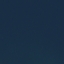
Label: SeaLake